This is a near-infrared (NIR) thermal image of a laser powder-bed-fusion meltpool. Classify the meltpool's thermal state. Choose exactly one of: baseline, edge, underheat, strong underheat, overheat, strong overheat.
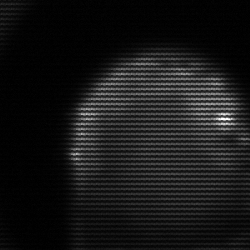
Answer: edge